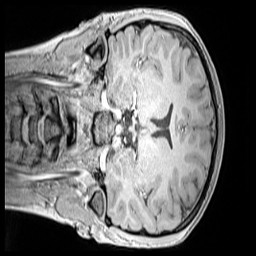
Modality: MP2RAGE
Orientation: coronal
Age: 13
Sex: female
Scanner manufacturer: siemens
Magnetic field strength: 3 T
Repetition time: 4 s
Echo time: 0.00299 s